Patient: sex M, age 60
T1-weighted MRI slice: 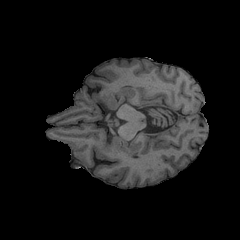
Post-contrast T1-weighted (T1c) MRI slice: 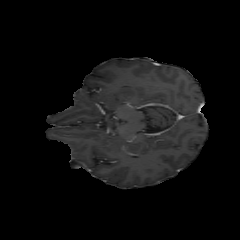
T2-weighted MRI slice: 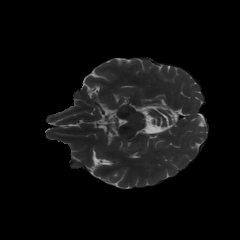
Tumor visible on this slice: no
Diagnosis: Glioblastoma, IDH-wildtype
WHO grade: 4